Question: In Sharepoint 2010, is there any way to change the category where custom web parts created in VS2010 to be placed.
VS2010 is putting the custom web part in "Custom" category by default. I'm curious that, is there any way for us to change it, for example "MyCustomWebParts" category.
incase I couldn't made myself clear:

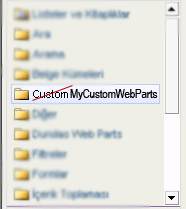
Answer: You can change file Elements.xml. Into File tag add line:
'''
<Property Name="Group" Value="MyCustomWebPart" />
'''
or
Select "Site Actions" >> "Site Settings" >> "Modify All Site Settings".
Click the "Web Parts" link in the Galleries group.
Open your webpart for edit.
In the Group section, check the "Specify your own value" option and type in a group name (e.g. MyCustomWebParts)